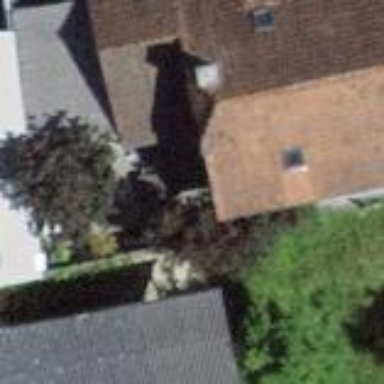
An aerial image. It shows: Residential building.